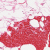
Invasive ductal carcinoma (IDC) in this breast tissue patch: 0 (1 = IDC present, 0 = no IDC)